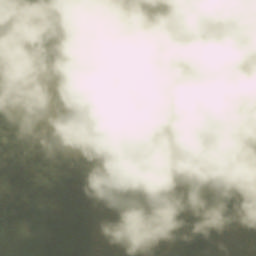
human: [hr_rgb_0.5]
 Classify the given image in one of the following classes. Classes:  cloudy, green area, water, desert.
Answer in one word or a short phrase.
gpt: cloudy